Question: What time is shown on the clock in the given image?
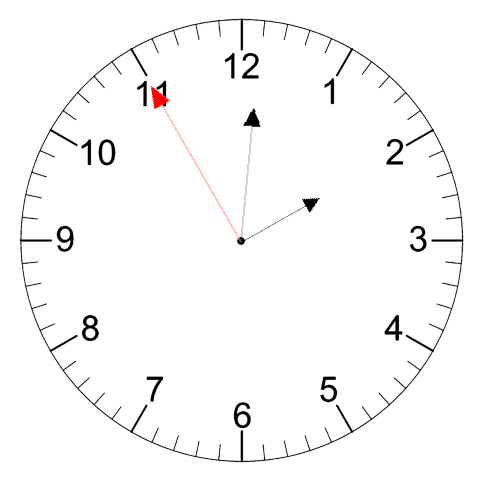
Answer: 02:00:55